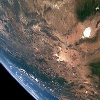
Label: land